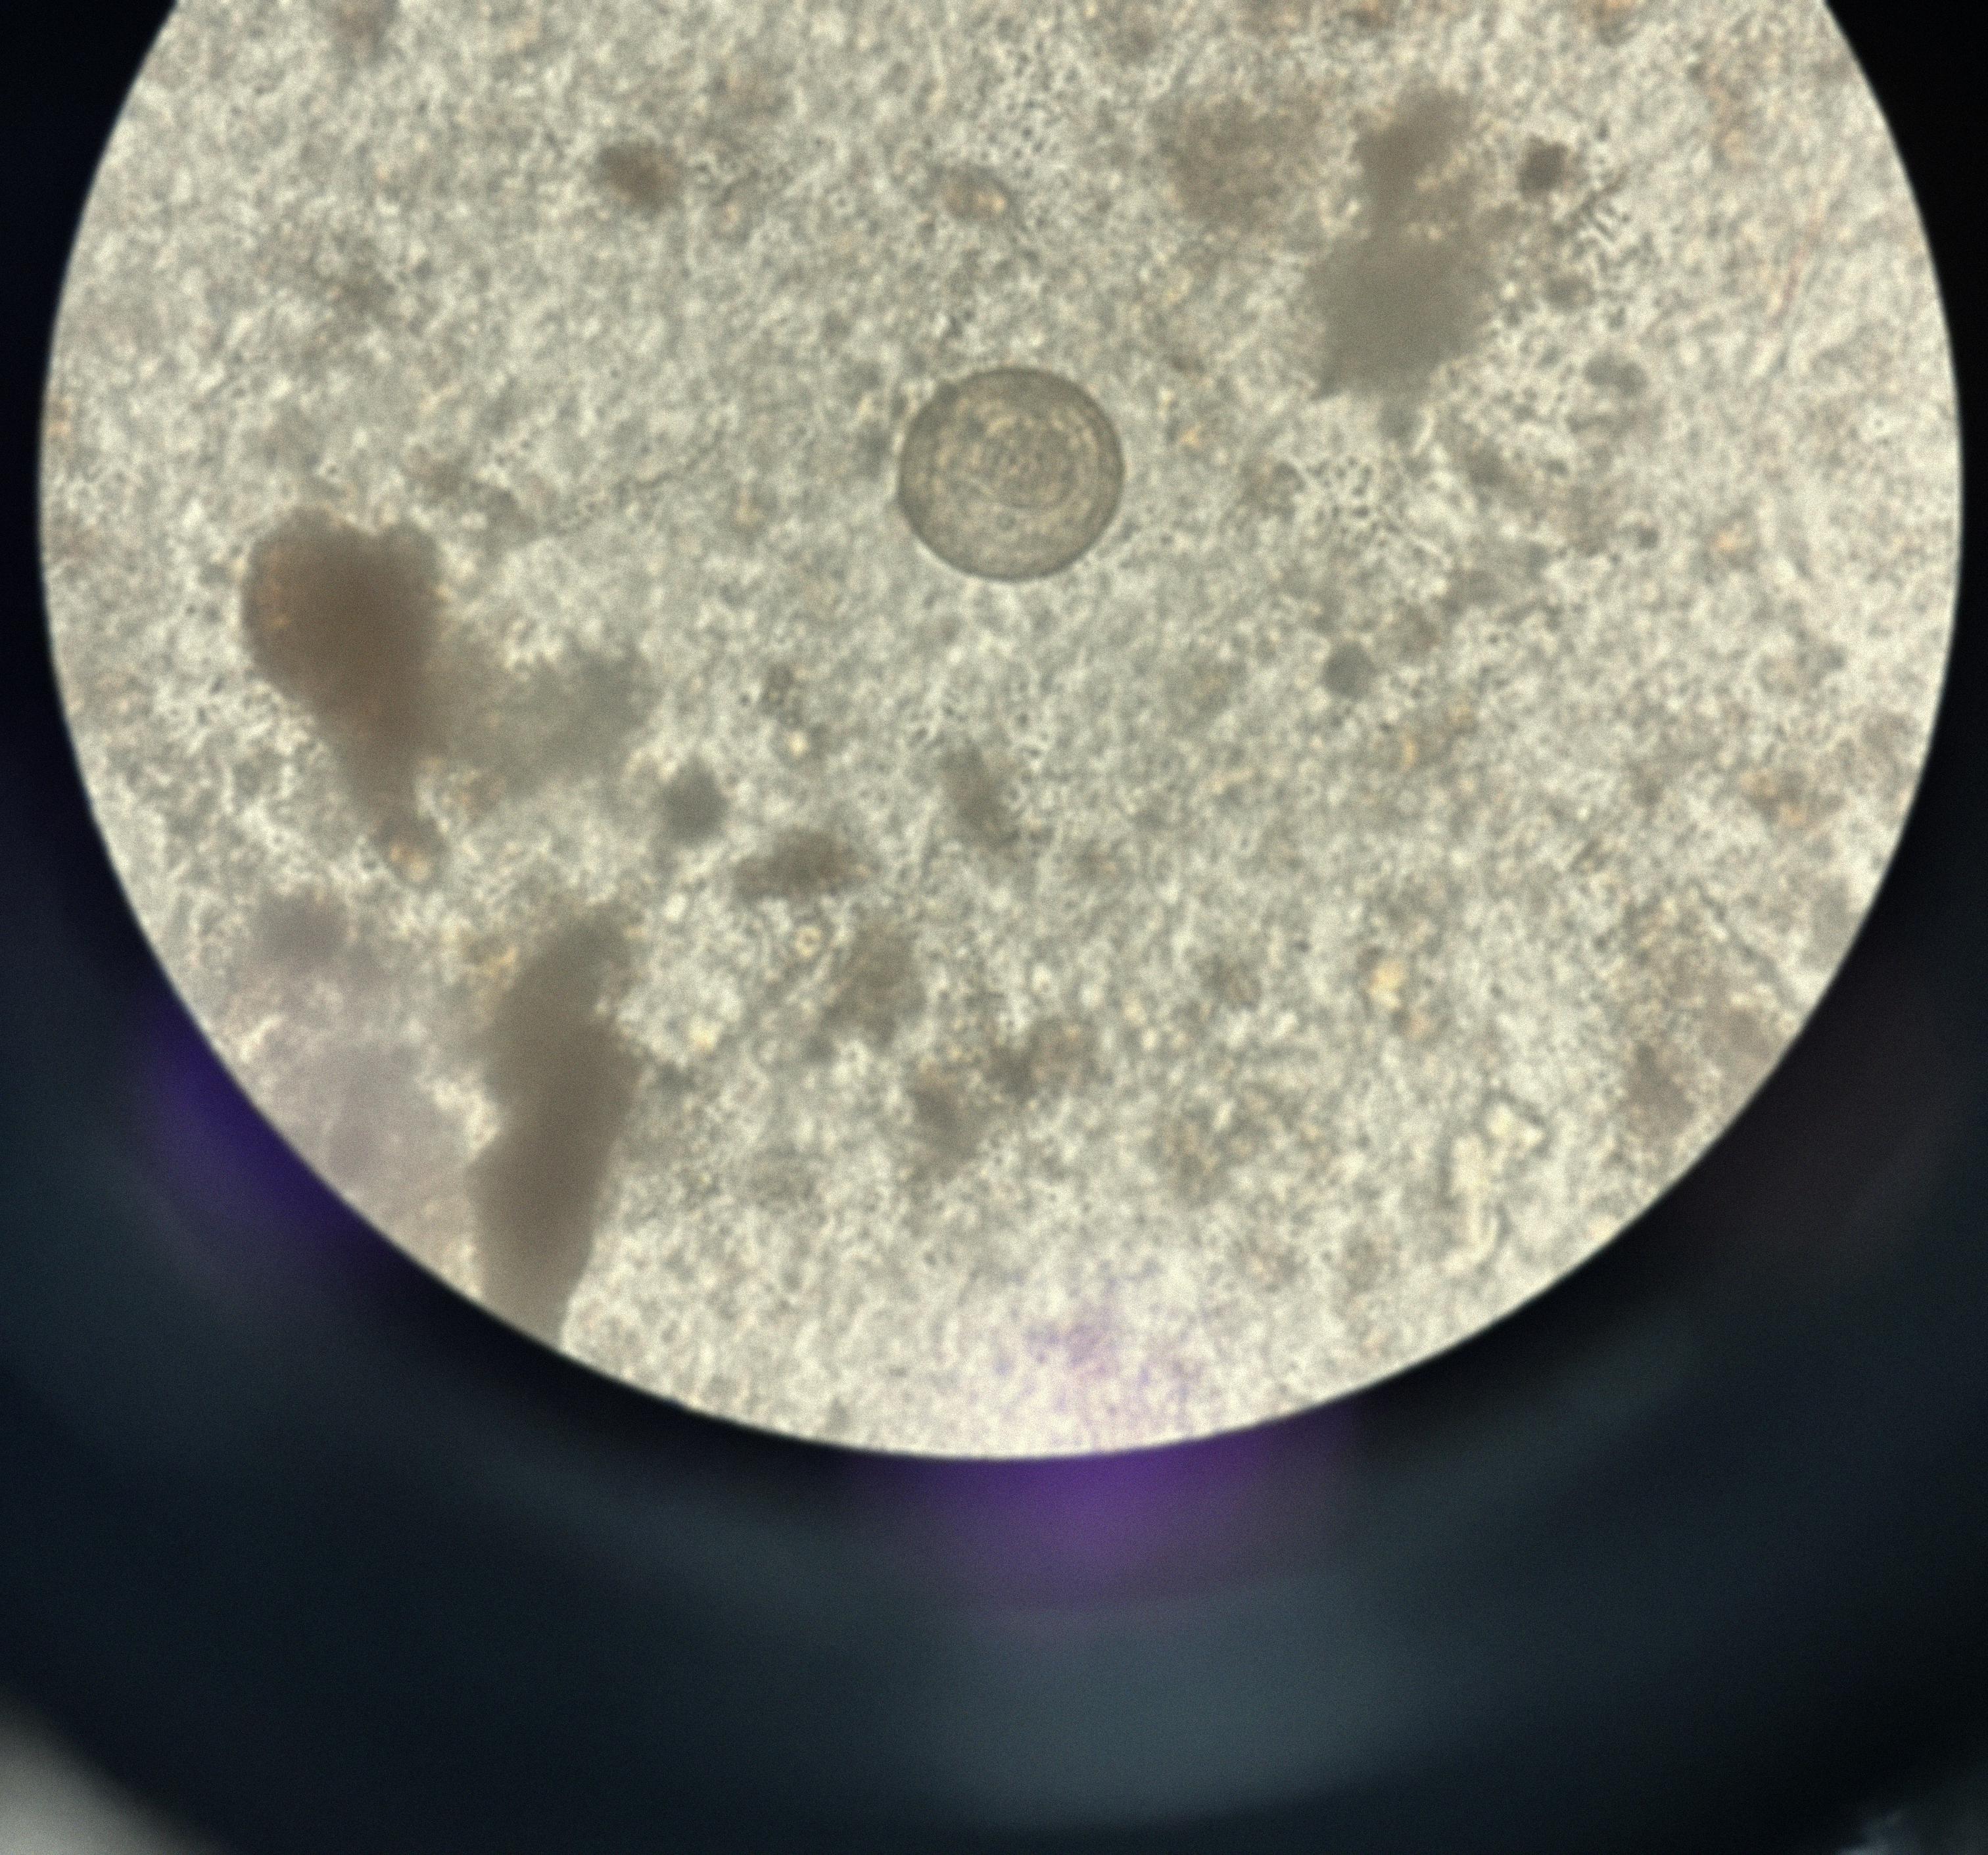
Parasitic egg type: Hymenolepis diminuta